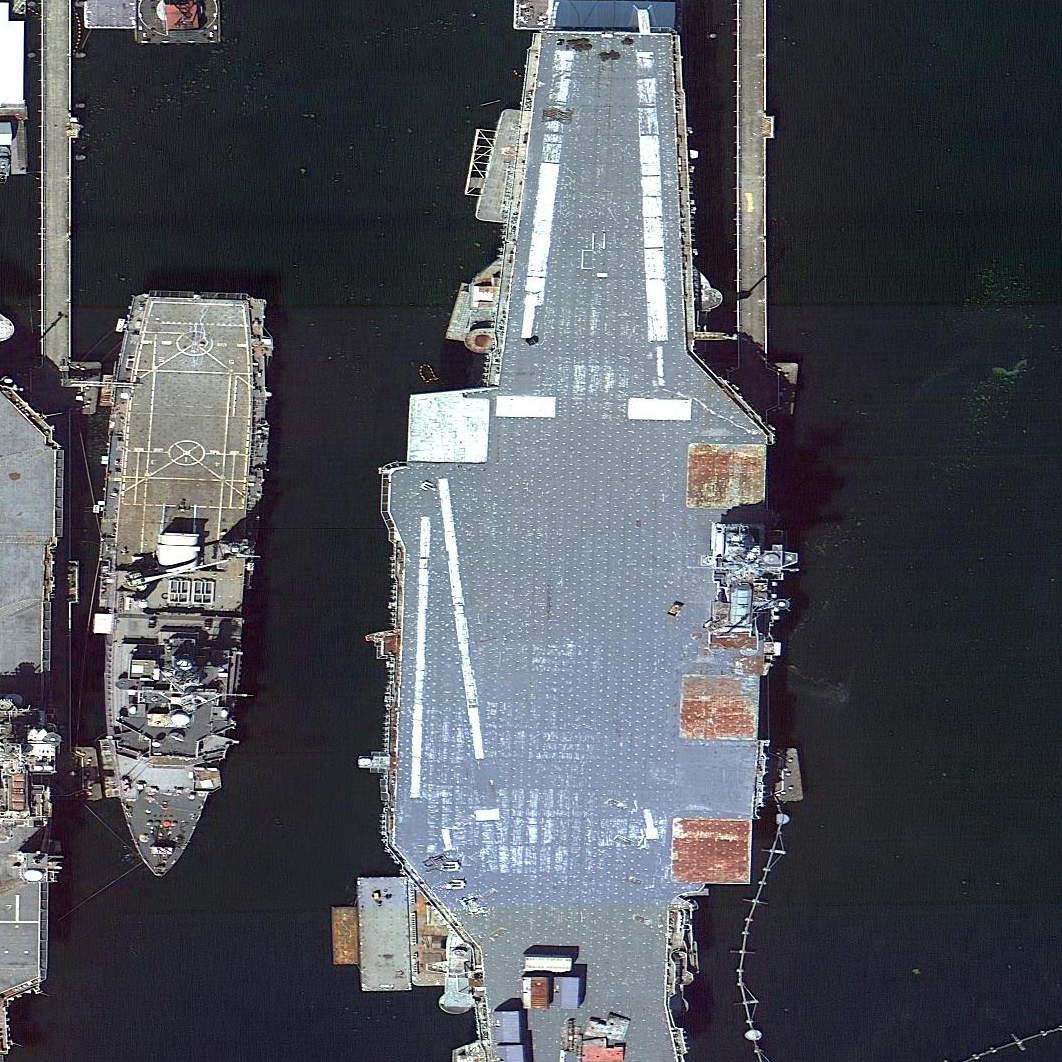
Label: aircraft_carrier